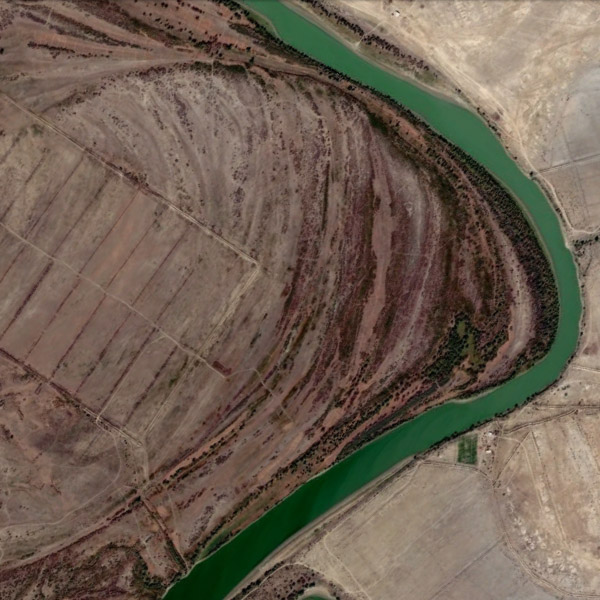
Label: River